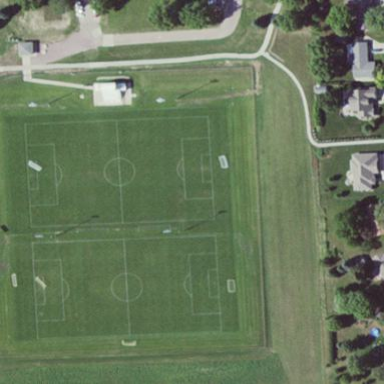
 providing space for leisure and sports activities."